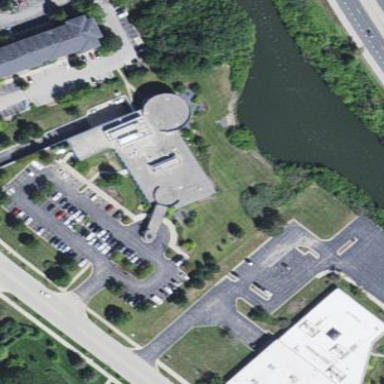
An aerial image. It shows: Clinic building providing healthcare services.